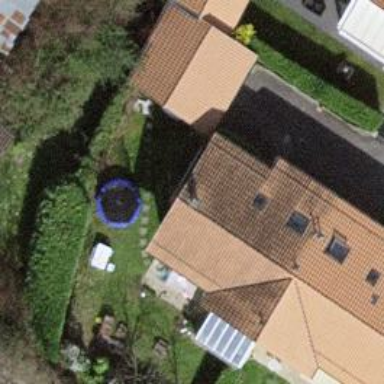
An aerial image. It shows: Garden enclosed by fence.